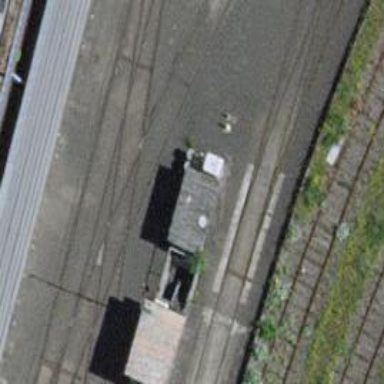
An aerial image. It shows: Railway crossing.